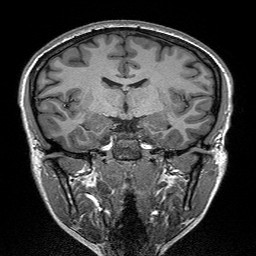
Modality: T1w
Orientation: sagittal
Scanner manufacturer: siemens
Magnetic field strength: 3 T
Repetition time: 2.3 s